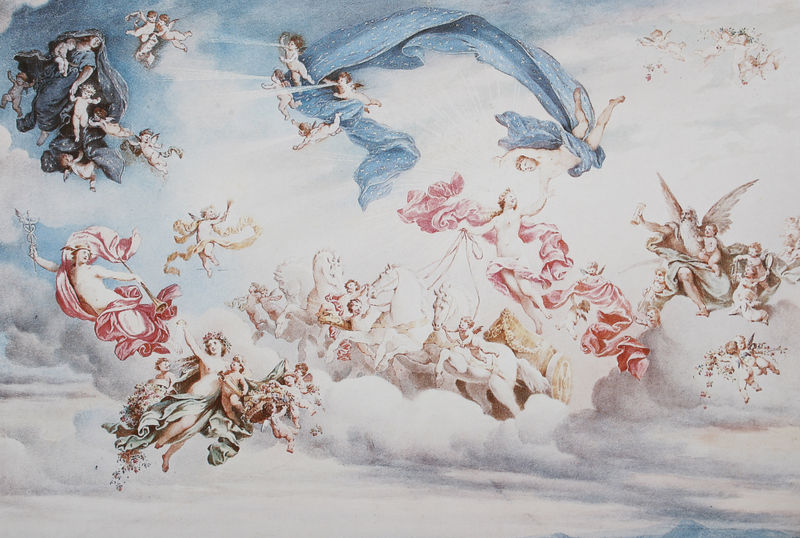
Titel: Entwurf zum Deckengemälde des Salon de l'Oeil-de-Boeuf in Herrenchiemsee mit der Darstellung "Aurora und Asträos"
Künstler: Eduard Schwoiser
Schlagwörter: blau, flügel, gemälde, gott, himmel, nackt, umhang, weiß, wolken, frauen, grün, blumen, frau, grau, hell, hintergrund, blüten, rot, schleier, tuch, wolke, malerei, wand, sonne, gewand, stoff, tücher, decke, gewänder, renaissance, rosa, fliegen, pferd, pferde, engel, nachthimmel, putto, hellblau, zügel, farbig, liebe, klein, kutsche, wagen, romantik, dunkelblau, wandgemälde, freude, gruppen, pink, strahlen, flug, schweben, groß, viele, allegorie, mythologie, schimmel, girlanden, schein, jesus, götter, zeus, blumenkranz, kränze, deckengemälde, fresko, hermes, streitwagen, pferdegespann, bänder, putten, maria, putti, pegasus, spaß, morgenröte, zufriedenheit, apollon, helios, pusten, unschuld, trompete, coloriert, sanduhr, eos, stoffbahnen, outto, berde, grau,wei?